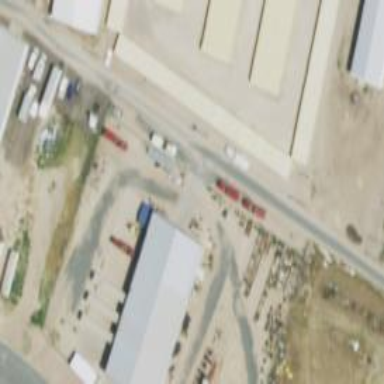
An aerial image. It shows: Alley classified as service road.